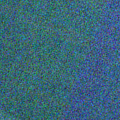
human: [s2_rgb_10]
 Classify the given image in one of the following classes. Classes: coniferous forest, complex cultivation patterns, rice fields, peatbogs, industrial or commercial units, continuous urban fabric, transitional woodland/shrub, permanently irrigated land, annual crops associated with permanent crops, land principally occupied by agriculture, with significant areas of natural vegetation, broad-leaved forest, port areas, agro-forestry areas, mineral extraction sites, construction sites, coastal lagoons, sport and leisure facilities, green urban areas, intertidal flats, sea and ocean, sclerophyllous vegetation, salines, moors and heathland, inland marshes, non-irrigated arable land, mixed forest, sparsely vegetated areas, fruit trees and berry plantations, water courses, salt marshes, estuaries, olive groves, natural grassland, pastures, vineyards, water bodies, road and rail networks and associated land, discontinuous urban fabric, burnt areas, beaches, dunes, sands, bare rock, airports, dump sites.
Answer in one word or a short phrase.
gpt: water bodies